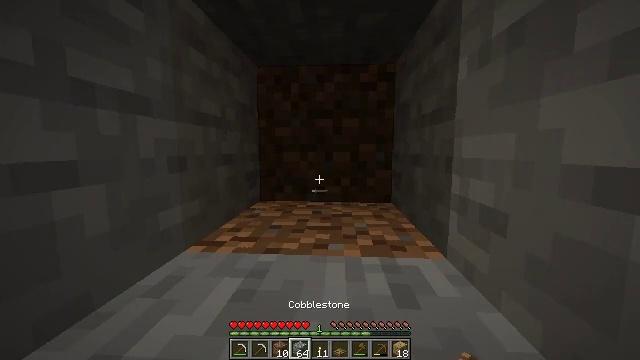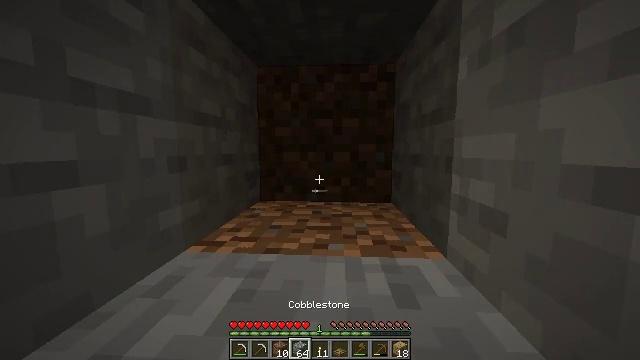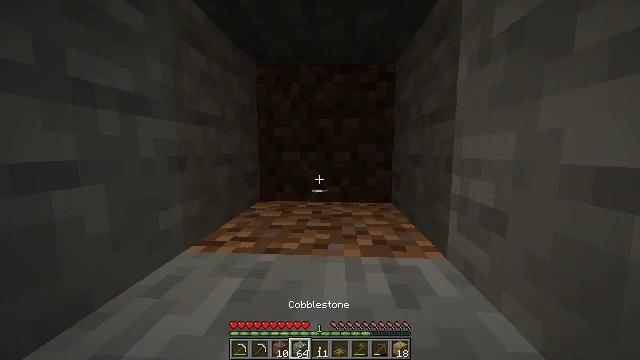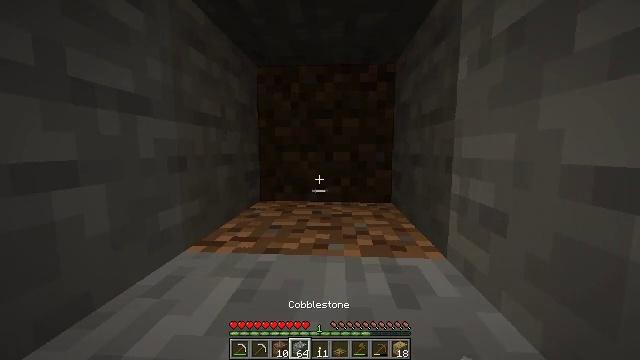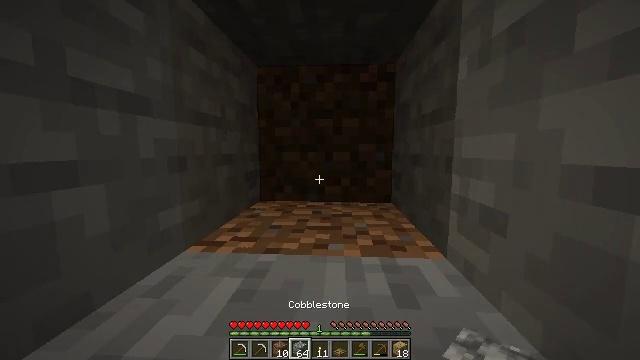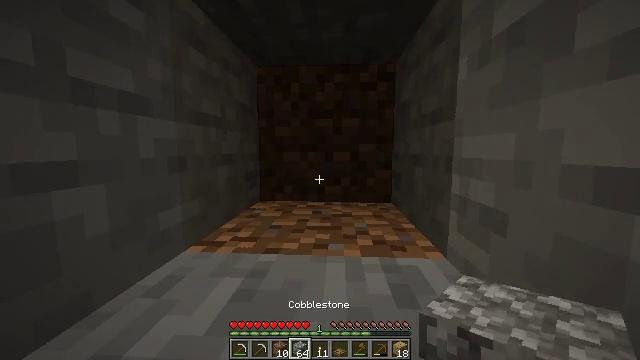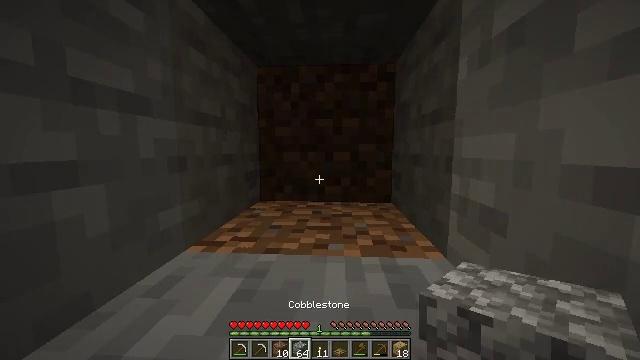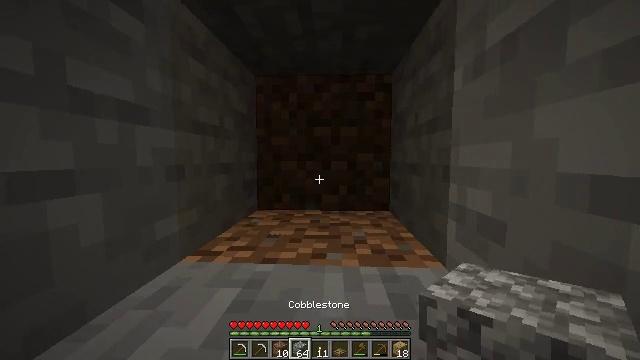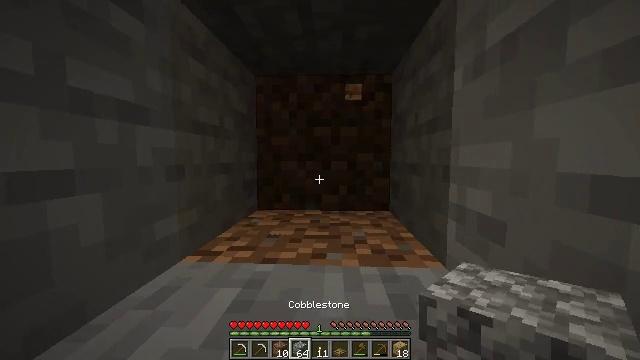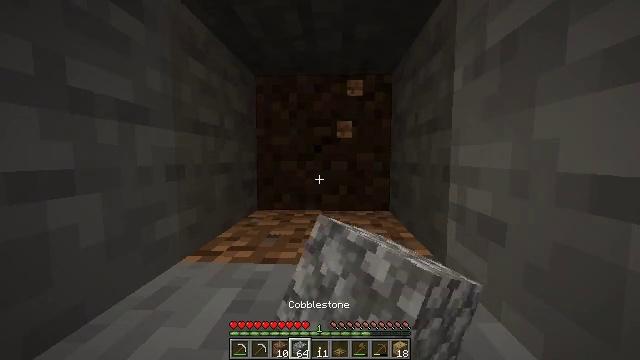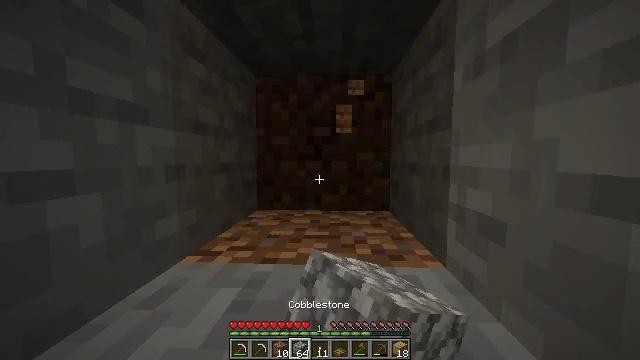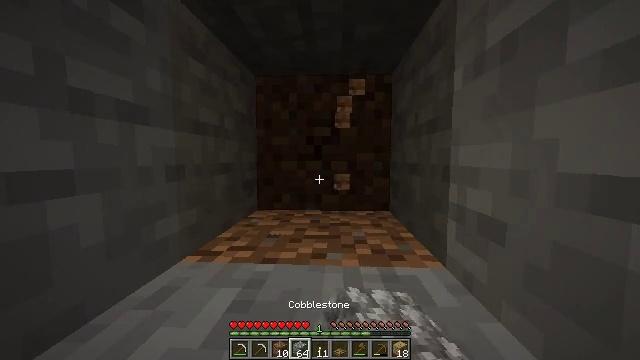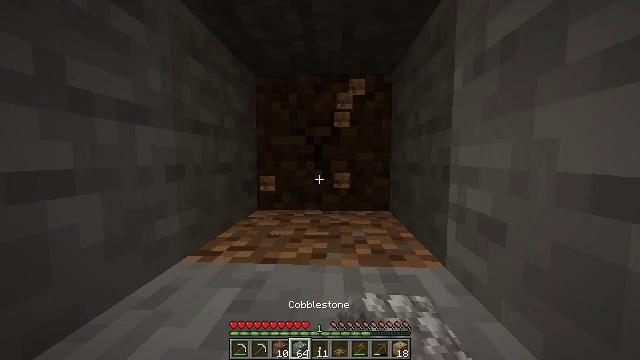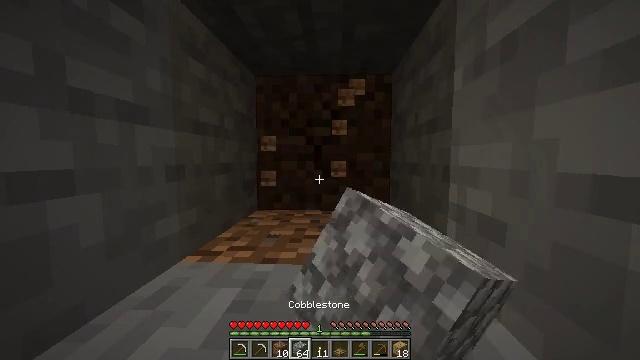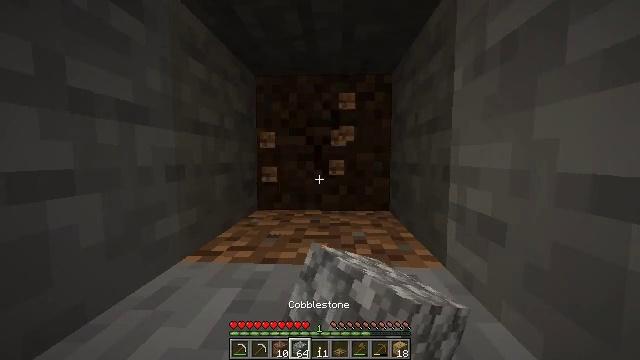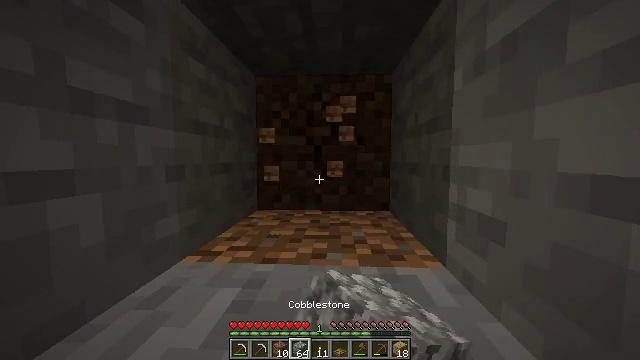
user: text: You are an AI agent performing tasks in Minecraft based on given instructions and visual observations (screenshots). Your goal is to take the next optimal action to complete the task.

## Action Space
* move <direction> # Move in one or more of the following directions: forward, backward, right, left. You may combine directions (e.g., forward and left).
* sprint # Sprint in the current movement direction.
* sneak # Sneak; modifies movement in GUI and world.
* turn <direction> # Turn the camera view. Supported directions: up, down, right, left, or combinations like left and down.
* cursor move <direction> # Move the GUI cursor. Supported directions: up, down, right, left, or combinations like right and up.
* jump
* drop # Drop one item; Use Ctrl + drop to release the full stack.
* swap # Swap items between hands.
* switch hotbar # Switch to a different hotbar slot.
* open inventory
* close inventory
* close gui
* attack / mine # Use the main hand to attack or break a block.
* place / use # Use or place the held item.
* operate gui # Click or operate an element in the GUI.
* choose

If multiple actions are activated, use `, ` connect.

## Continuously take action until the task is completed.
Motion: motion action
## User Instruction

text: Attack the ground to gather dirt.
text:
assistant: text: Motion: no_op
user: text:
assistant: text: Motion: no_op
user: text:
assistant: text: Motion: no_op
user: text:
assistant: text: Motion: no_op
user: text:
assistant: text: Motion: no_op
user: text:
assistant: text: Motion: no_op
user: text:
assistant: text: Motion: turn up
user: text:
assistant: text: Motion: attack / mine
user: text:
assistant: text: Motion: attack / mine
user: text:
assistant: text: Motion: attack / mine
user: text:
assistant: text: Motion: attack / mine
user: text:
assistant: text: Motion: attack / mine
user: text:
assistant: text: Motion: attack / mine
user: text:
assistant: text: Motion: attack / mine
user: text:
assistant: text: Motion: attack / mine
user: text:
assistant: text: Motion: attack / mine
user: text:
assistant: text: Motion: attack / mine
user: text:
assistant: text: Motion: attack / mine
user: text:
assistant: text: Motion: attack / mine
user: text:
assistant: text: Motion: attack / mine
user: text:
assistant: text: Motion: attack / mine
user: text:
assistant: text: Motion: attack / mine
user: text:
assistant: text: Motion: attack / mine
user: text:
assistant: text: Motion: attack / mine
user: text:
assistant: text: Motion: attack / mine
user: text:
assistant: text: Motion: attack / mine
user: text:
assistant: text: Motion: attack / mine
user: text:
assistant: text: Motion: attack / mine